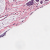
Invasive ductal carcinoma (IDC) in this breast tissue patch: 1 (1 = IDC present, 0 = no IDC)